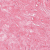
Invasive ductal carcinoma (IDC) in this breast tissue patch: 0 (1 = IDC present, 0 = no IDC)